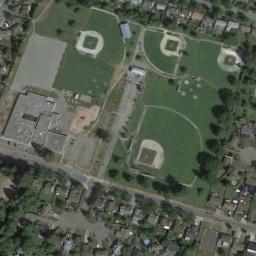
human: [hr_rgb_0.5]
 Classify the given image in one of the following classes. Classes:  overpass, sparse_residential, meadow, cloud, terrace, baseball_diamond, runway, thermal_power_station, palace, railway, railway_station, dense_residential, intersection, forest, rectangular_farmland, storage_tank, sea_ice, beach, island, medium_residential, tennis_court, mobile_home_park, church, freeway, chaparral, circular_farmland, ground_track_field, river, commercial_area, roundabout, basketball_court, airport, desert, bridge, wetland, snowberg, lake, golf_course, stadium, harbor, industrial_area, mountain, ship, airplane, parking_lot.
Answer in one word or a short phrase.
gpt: baseball_diamond